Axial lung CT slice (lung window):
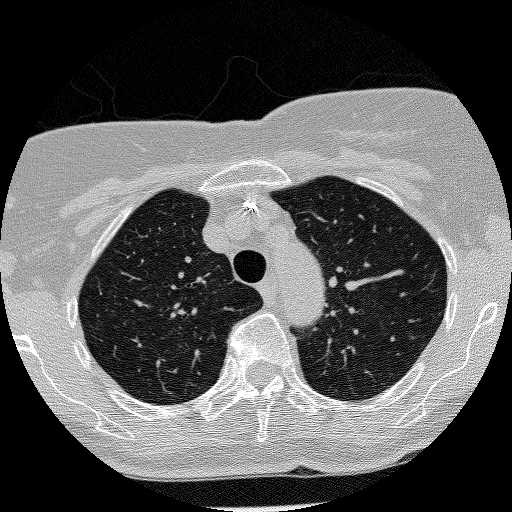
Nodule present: no